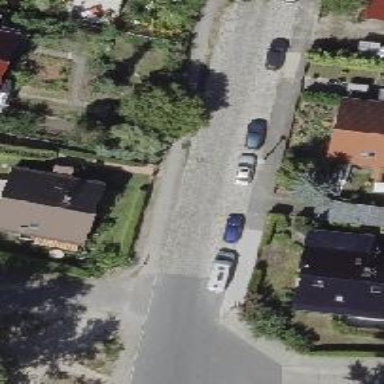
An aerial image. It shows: Residential road with concrete surface.